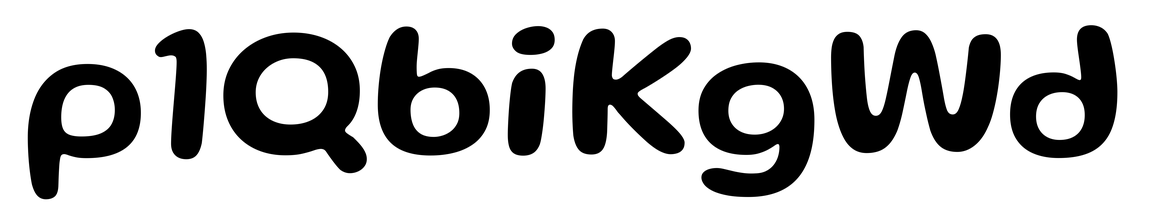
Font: Gluten_Medium